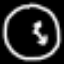
Label: clock